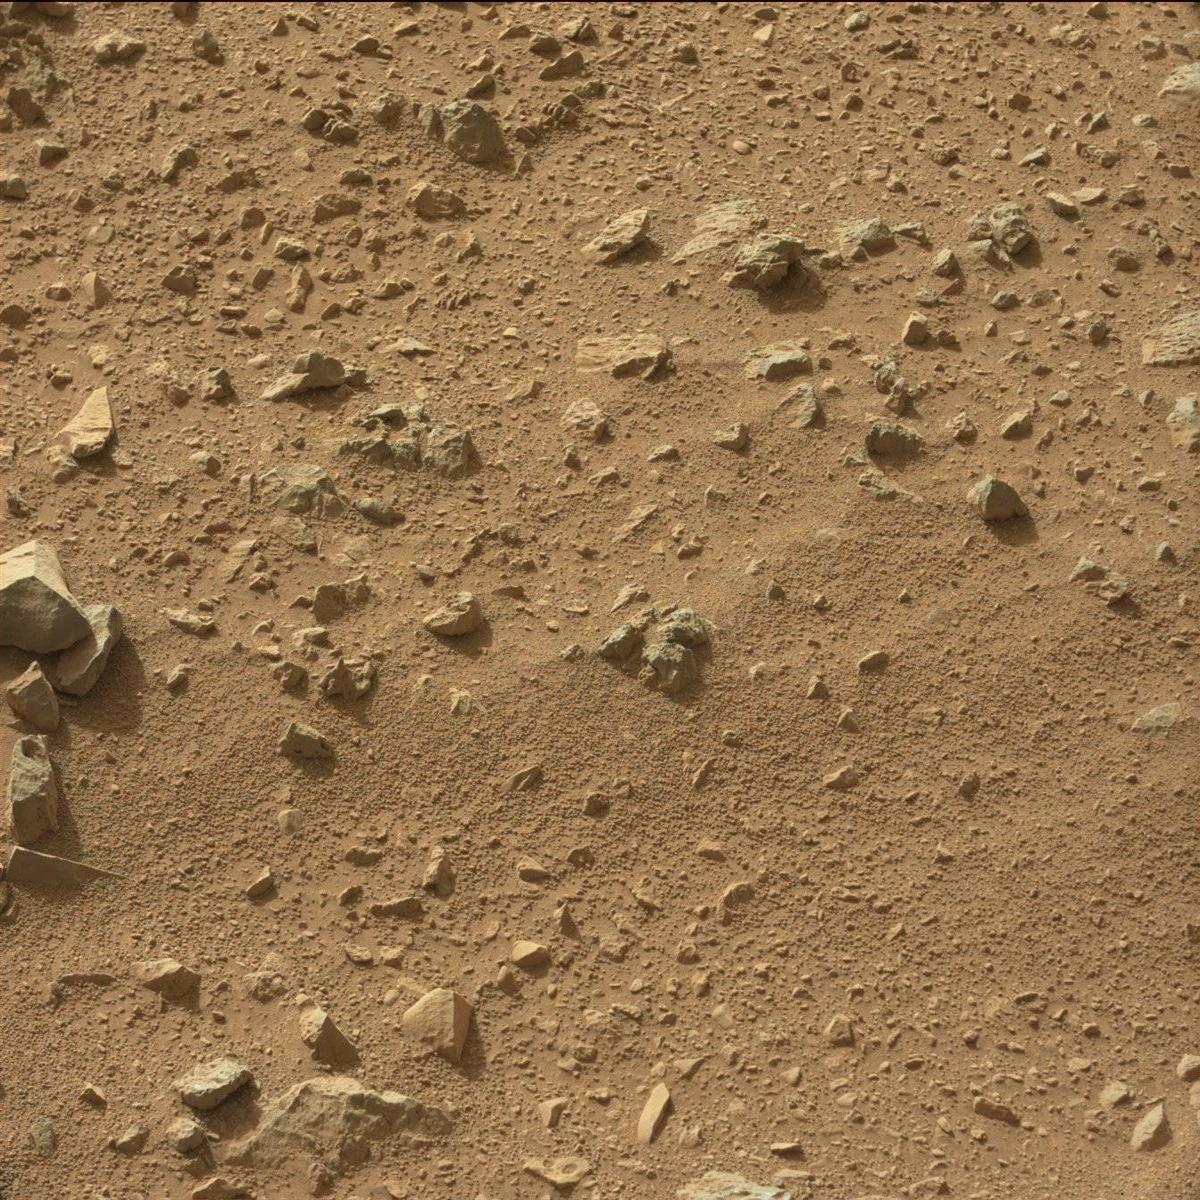
Terrain classes present: Bedrock, Rock, Sand / Soil